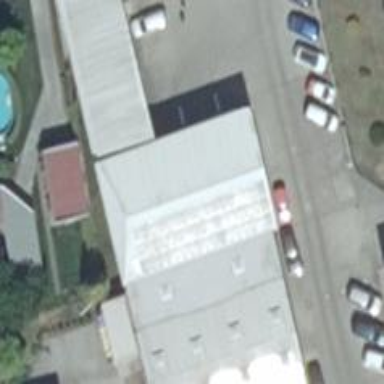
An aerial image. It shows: Car repair shop.